九年级 · 立体几何学
(本小题 8.0 分)

如图所示, 有4张除了正面图案不同, 其余都相同的图片.

A

B

C

D

(1)以上四张图片所示的立体图形中, 主视图是矩形的有 \$ \qquad \$ ； (填字母序号)

(2)将这四张图片背面朝上混匀, 从中随机抽出一张后放回, 混匀后再随机抽出一张. 求两次抽出的图片所示的立体图形中, 主视图都是矩形的概率.
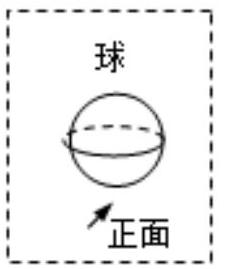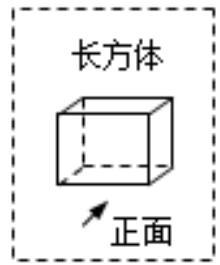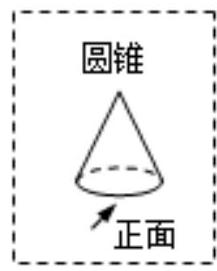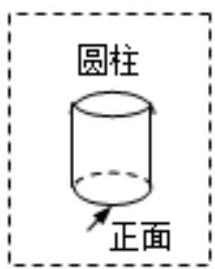
答案:  $B, D$
【解析】解：(1)球的主视图为圆;

长方体的主视图是矩形;

圆锥的主视图为等腰三角形;

圆柱的主视图为矩形,

故答案为: $B, D$;

(2)解：列表可得

| 第二张 <br> 第一张 | $A$ | $B$ | $C$ | $D$ |
| :---: | :---: | :---: | :---: | :---: |
| $A$ | $(A, A)$ | $(A, B)$ | $(A, C)$ | $(A, D)$ |
| $B$ | $(B, A)$ | $(B, B)$ | $(B, C)$ | $(B, D)$ |
| $C$ | $(C, A)$ | $(C, B)$ | $(C, C)$ | $(C, D)$ |
| $D$ | $(D, A)$ | $(D, B)$ | $(D, C)$ | $(D, D)$ |

(6分)

由表可知, 共有16种等可能结果, 其中两次抽出的图片所示立体图形的主视图都是矩形的有4种,分别是 $(B, B),(B, D),(D, B),(D, D)$, 所以两次抽出的图片所示立体图形的主视图都是矩形的概率为 $\frac{4}{16}$, 即 $\frac{1}{4}$.

(1)分别写出每个几何体的主视图, 然后即可确定答案;

(2)列表后将所有等可能的结果列举出来, 利用概率公式求解即可;

本题考查了由三视图判断几何体、概率的计算公式等知识, 解题的关键是能够写出每个几何体的主视图及利用列表法将等可能的所有结果列举出来, 难度不大.